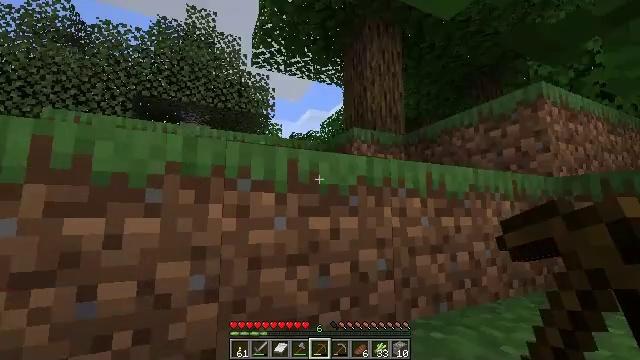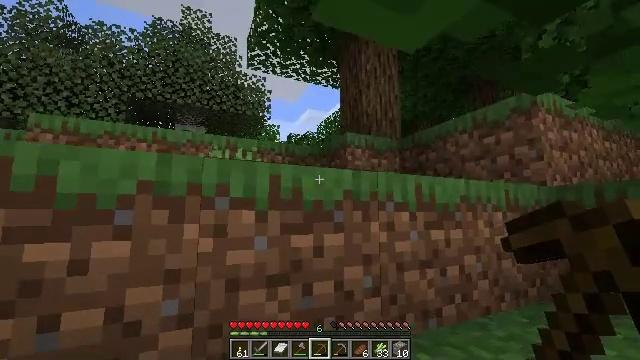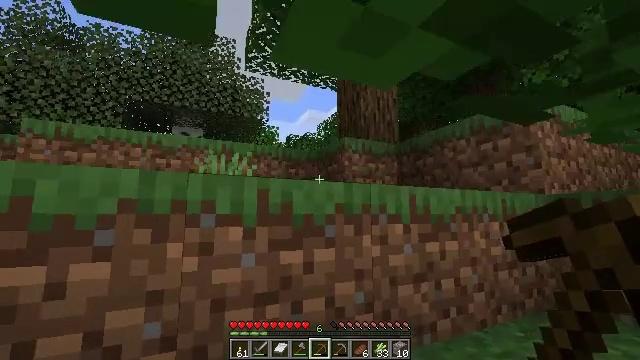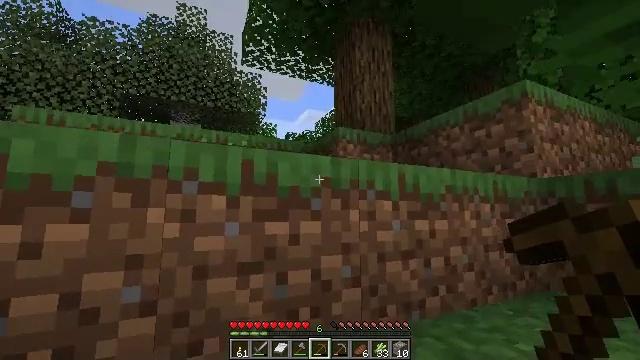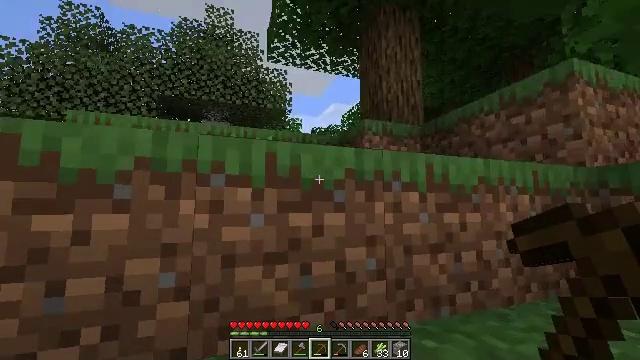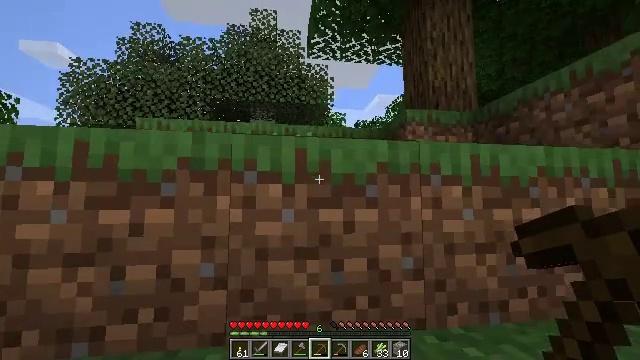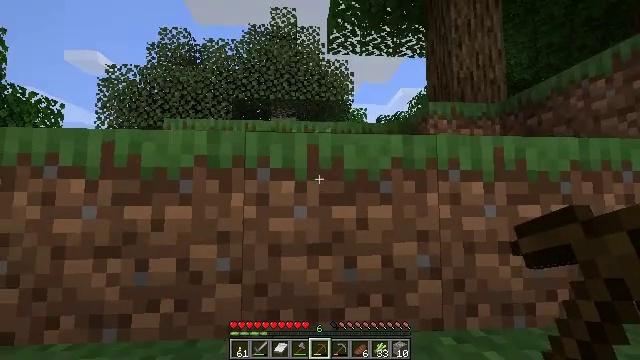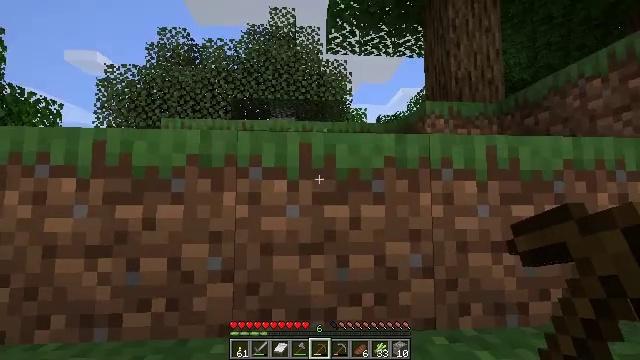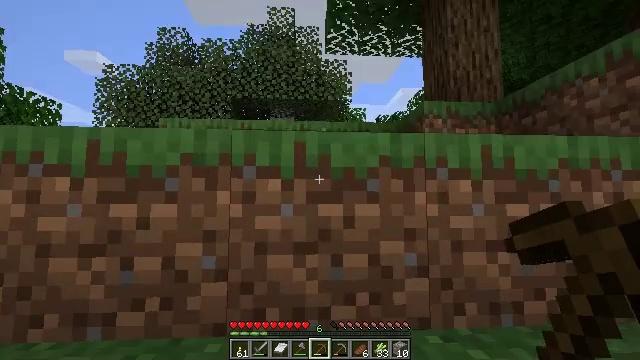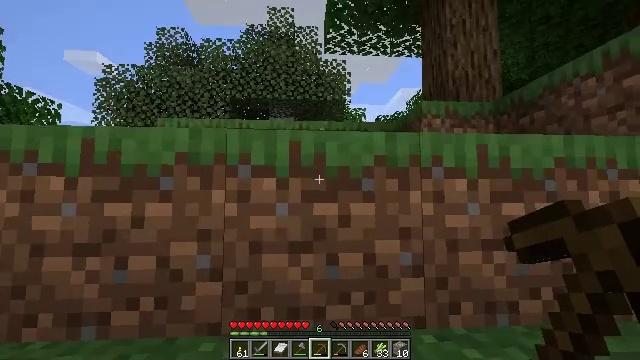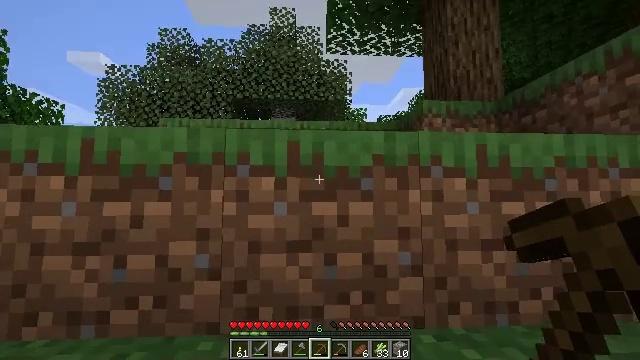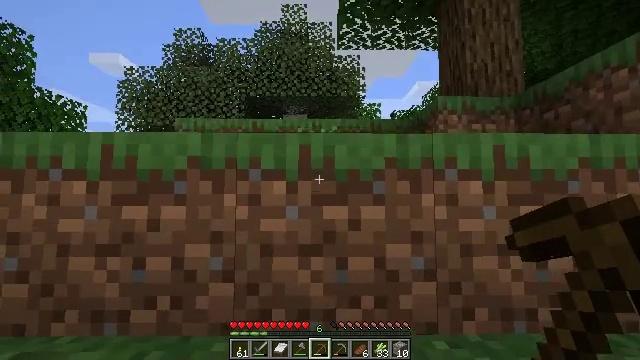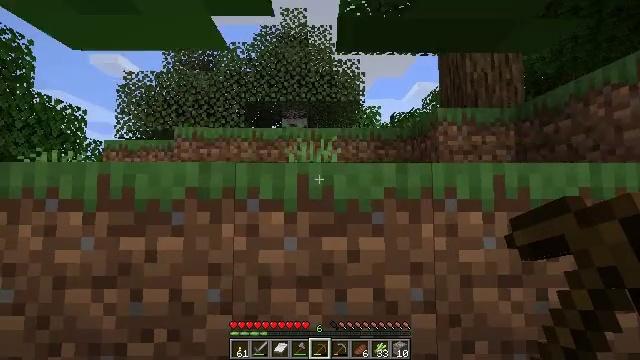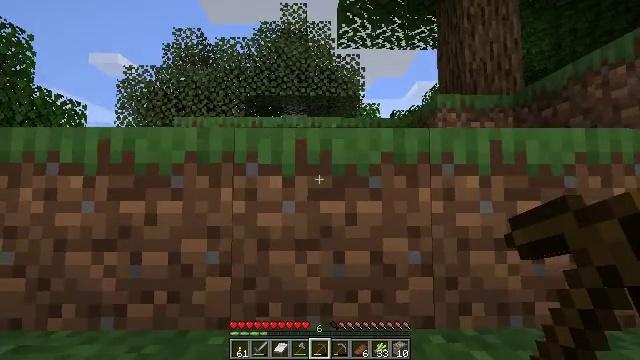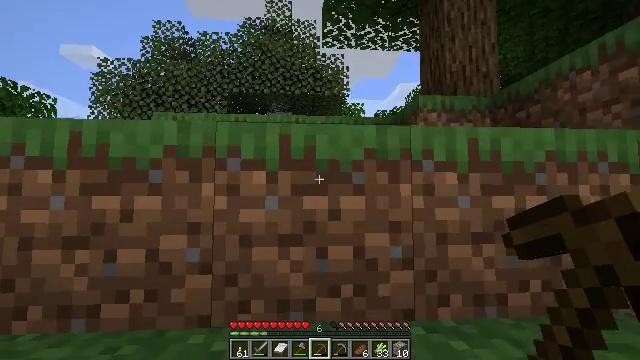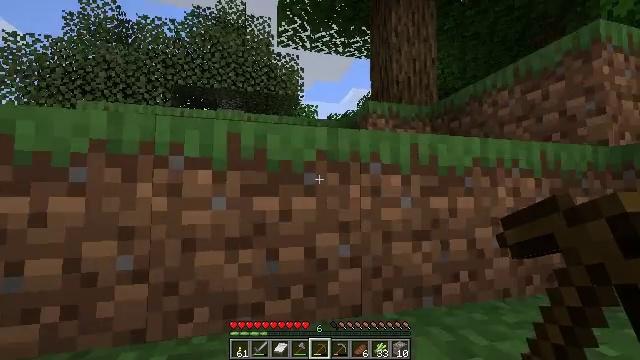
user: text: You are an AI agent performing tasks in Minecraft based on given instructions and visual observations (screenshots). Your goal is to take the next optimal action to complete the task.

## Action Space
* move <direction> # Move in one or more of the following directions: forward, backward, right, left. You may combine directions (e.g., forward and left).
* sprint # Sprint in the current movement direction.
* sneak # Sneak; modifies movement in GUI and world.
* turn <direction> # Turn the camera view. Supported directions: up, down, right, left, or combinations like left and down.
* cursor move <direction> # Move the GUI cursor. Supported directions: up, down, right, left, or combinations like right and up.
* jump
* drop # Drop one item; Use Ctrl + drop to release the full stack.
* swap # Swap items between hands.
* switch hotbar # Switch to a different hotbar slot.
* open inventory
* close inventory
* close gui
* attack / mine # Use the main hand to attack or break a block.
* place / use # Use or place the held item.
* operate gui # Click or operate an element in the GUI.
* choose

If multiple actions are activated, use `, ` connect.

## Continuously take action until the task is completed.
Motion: motion action
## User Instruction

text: Collect some oak leaves.
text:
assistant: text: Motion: move forward, sprint, jump
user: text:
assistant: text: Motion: move forward, sprint, jump
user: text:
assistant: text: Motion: move forward, sprint, jump
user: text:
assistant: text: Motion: move forward, sprint, turn left and down, jump
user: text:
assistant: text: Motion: move forward, sprint, turn left and down, jump
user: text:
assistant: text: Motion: move forward, sprint, turn left, jump
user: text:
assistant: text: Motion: move forward, sprint, jump
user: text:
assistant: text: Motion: move forward, sprint, jump
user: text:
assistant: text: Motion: move forward, sprint, jump
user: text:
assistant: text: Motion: move forward, sprint, jump
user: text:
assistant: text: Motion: move forward, sprint, turn left, jump
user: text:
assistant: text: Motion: move forward, sprint, jump
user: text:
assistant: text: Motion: move forward, sprint
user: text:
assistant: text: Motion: move forward, sprint, turn right
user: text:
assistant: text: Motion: move forward, sprint, turn right
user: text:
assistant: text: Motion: move forward, sprint, turn right
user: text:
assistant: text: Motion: move forward, sprint, turn right
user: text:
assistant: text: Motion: move forward, sprint, turn right
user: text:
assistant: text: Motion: move forward, sprint, turn right and up
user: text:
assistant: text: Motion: sprint, turn right and up
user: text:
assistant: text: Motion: sprint, turn right and up
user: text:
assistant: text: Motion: turn right and up
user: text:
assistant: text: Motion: turn right
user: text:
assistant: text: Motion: turn right
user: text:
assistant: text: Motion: no_op
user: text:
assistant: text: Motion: no_op
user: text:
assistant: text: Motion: no_op
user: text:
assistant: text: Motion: no_op
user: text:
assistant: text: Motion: move forward
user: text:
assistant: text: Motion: move forward